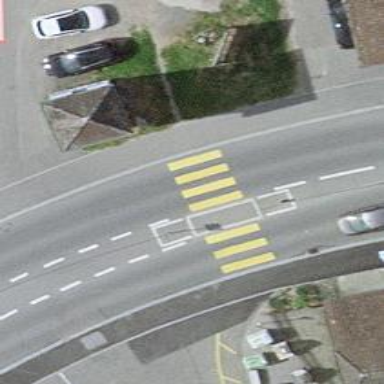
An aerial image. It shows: Zebra crossing on the road.